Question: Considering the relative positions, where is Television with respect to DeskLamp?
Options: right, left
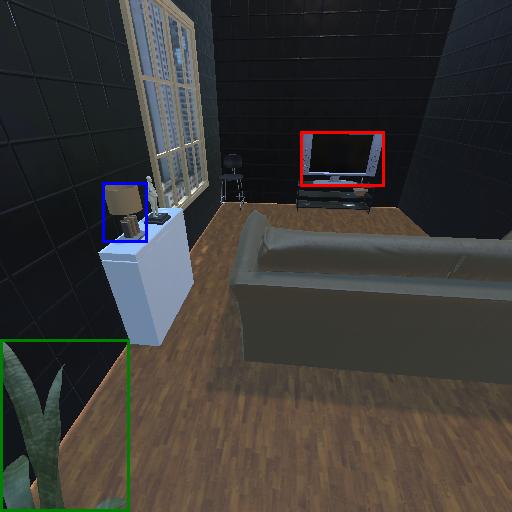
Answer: right